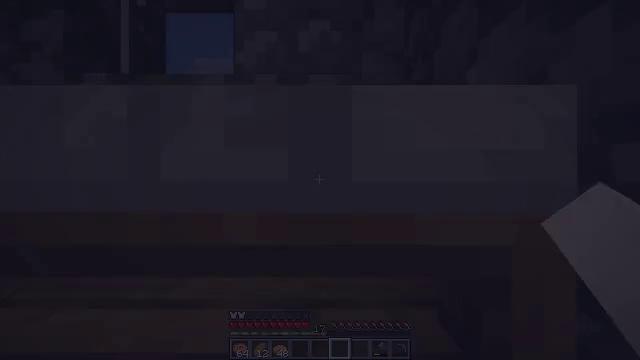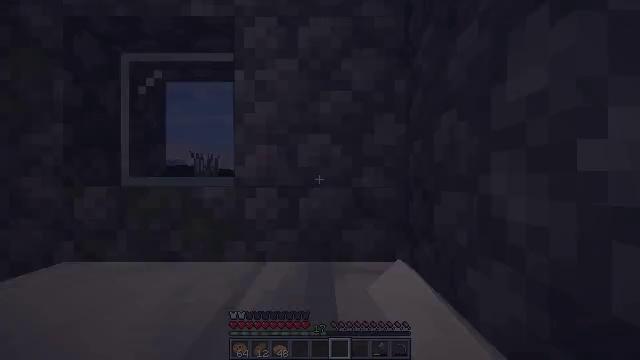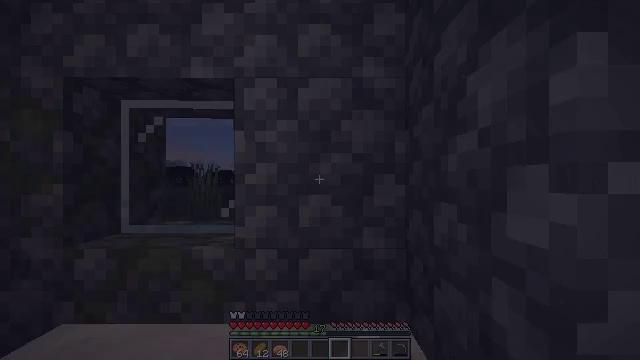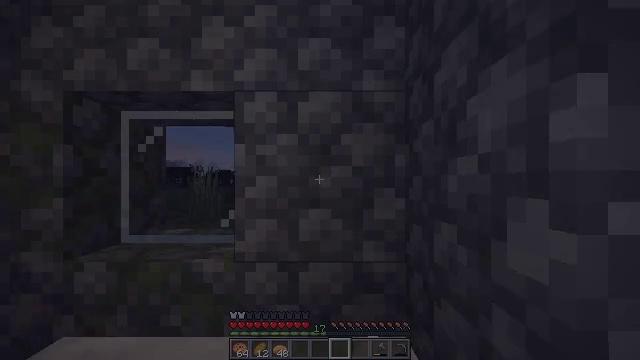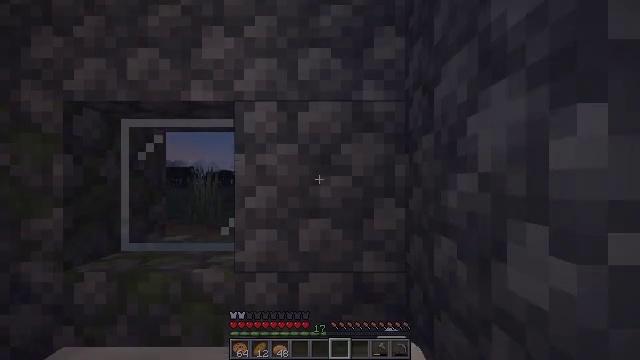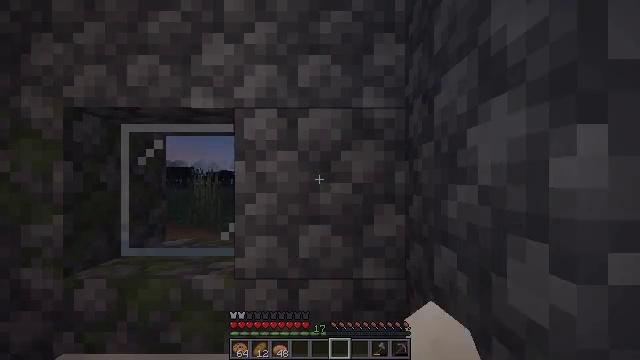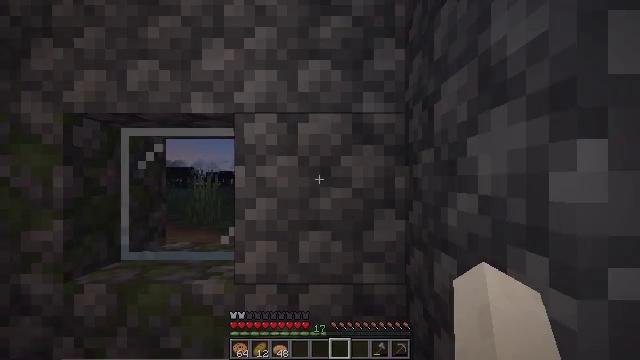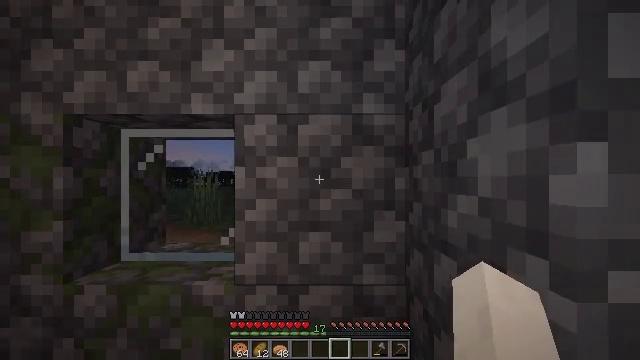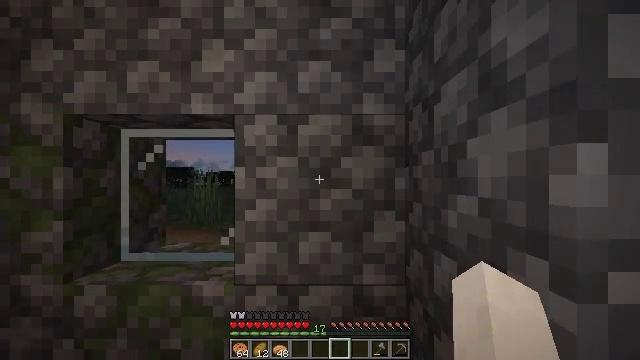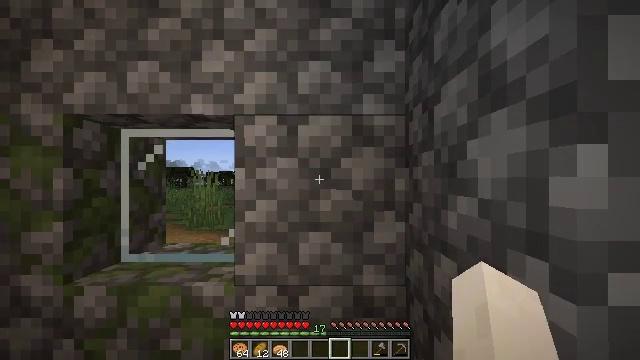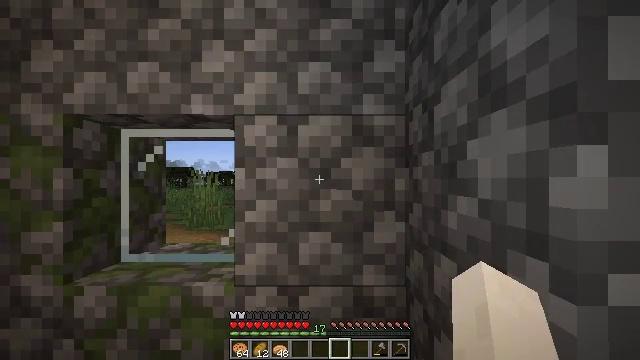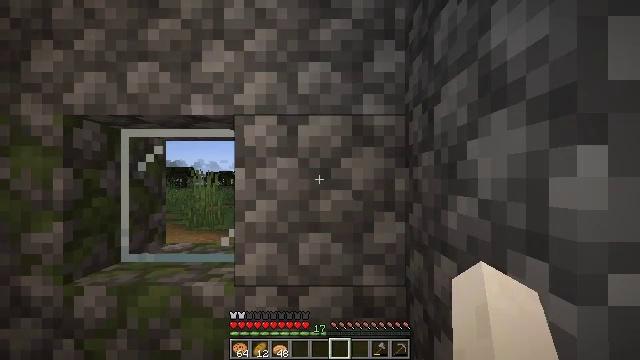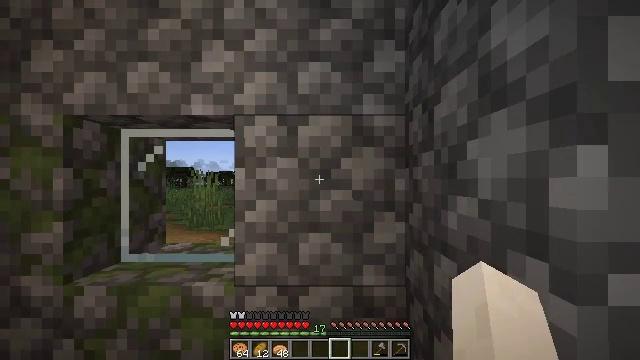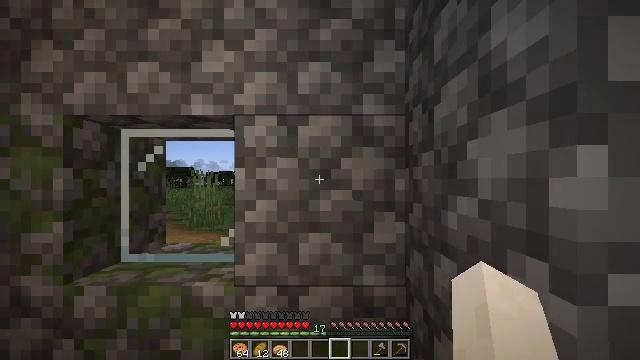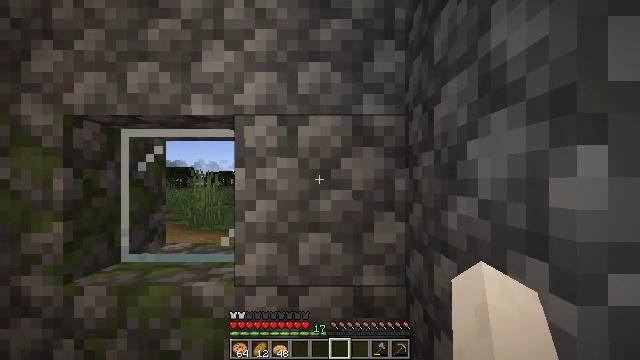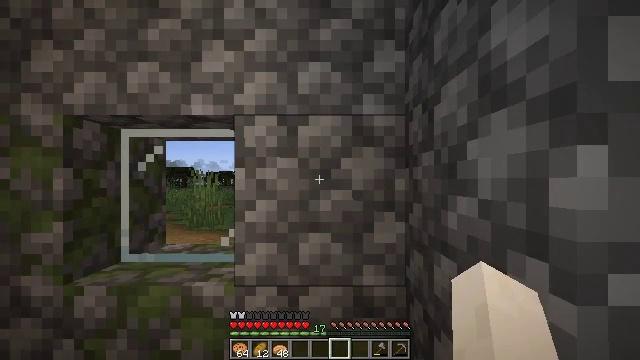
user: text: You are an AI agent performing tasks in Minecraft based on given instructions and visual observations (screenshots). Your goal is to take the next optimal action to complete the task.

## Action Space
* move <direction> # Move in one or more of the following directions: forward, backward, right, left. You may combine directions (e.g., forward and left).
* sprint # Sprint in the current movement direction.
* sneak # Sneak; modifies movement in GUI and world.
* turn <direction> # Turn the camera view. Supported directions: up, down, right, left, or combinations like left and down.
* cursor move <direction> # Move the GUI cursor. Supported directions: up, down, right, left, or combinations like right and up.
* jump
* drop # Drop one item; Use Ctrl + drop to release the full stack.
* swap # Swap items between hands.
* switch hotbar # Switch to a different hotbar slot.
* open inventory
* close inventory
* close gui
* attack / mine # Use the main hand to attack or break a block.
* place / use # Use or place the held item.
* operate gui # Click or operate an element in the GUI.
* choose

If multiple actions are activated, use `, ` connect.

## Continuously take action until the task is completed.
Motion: motion action
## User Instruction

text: Open the crafting table to make a suspicious stew.
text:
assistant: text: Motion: close gui
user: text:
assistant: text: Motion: no_op
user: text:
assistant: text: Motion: no_op
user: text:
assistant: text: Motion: no_op
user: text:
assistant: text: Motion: no_op
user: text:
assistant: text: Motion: no_op
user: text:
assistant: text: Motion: no_op
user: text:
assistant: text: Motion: no_op
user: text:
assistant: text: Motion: no_op
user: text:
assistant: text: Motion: no_op
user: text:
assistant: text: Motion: no_op
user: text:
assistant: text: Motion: no_op
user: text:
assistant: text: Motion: no_op
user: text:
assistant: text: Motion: no_op
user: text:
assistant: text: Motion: no_op
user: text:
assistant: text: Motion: no_op
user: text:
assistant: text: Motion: no_op
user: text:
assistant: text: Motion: no_op
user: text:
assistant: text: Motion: no_op
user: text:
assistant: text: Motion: no_op
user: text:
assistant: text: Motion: no_op
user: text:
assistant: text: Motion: no_op
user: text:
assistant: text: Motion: no_op
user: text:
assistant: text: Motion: no_op
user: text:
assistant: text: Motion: no_op
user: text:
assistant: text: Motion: no_op
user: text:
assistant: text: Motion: no_op
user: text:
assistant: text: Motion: no_op
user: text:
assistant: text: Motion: no_op
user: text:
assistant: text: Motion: turn left